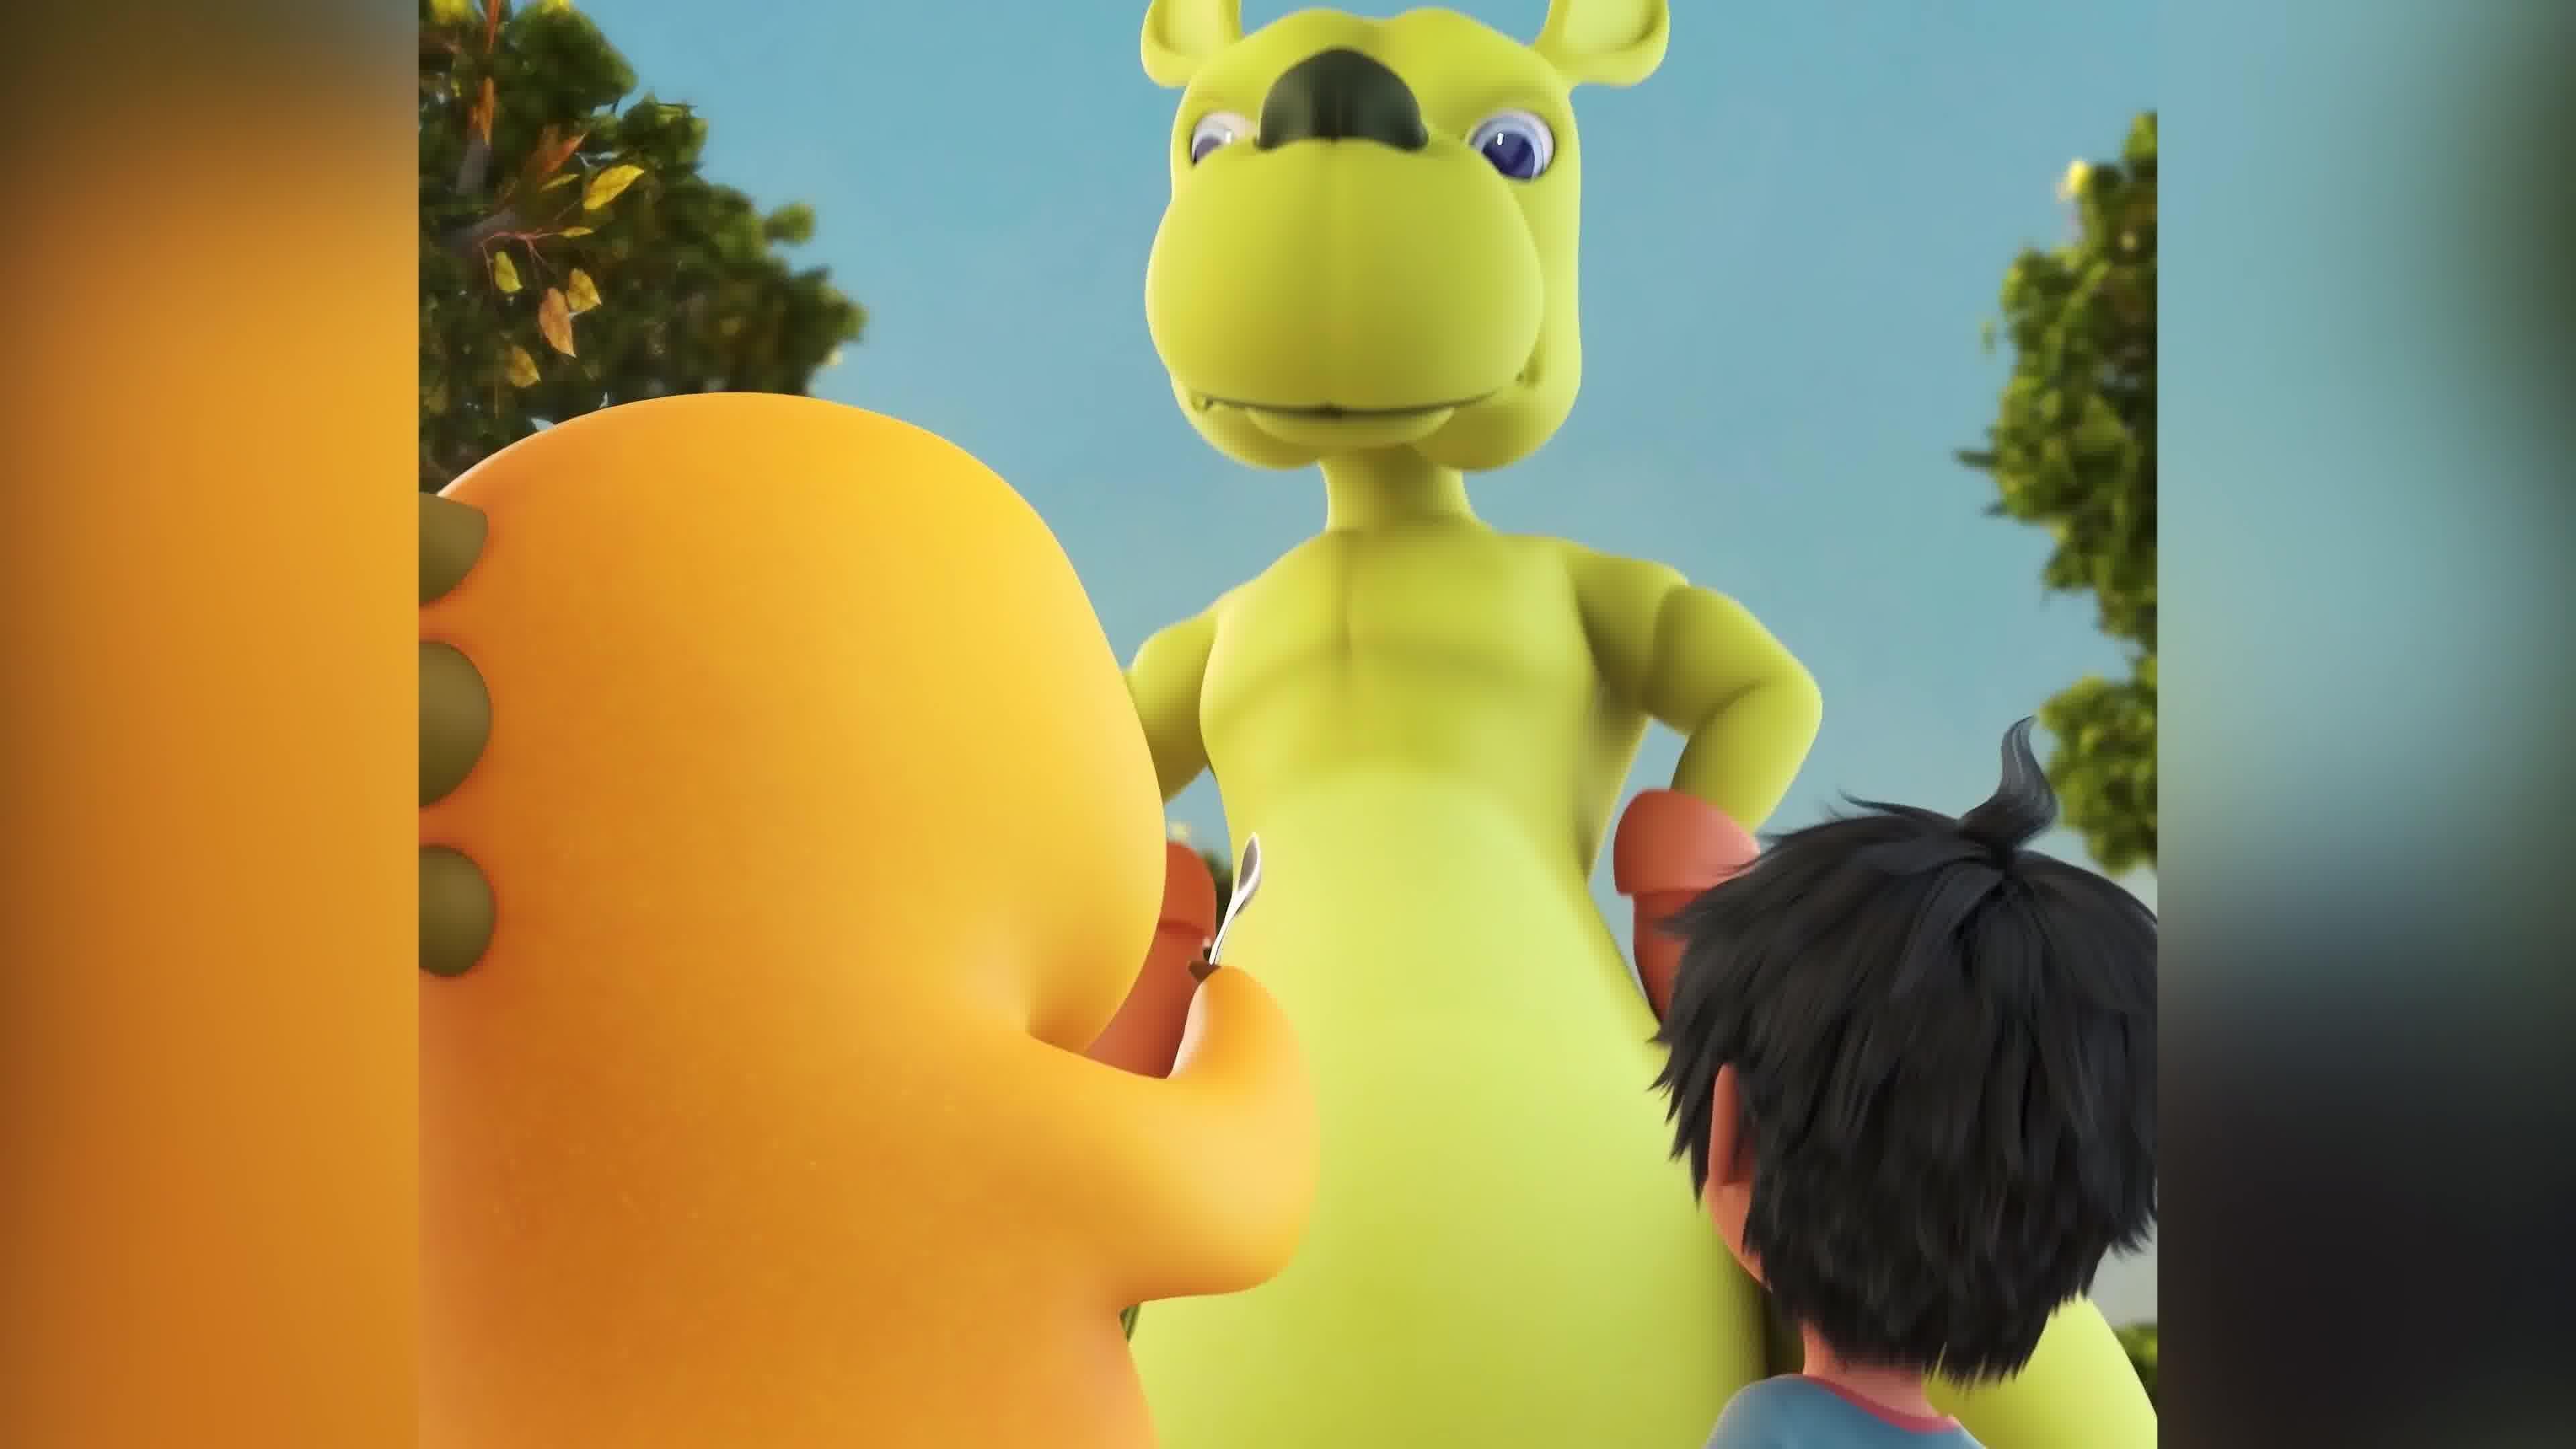
Label: nailong